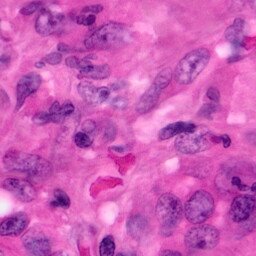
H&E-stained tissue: Pancreatic